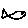
Label: fish